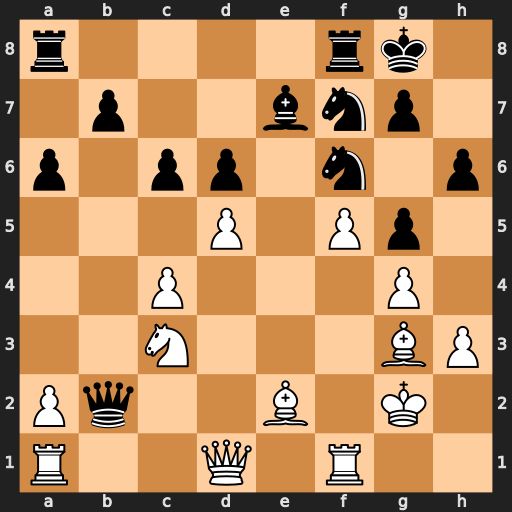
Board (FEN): r4rk1/1p2bnp1/p1pp1n1p/3P1Pp1/2P3P1/2N3BP/Pq2B1K1/R2Q1R2
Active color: w
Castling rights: -
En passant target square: -
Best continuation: Na4 Qxa1 Qxa1